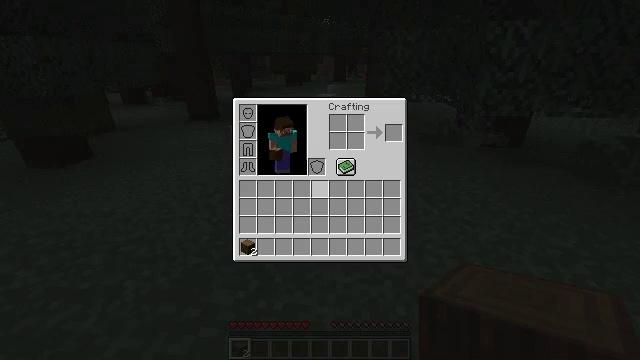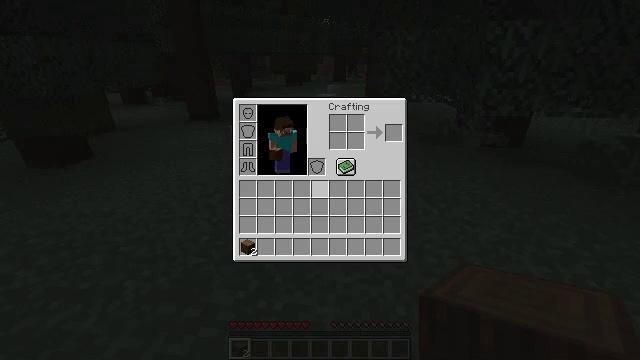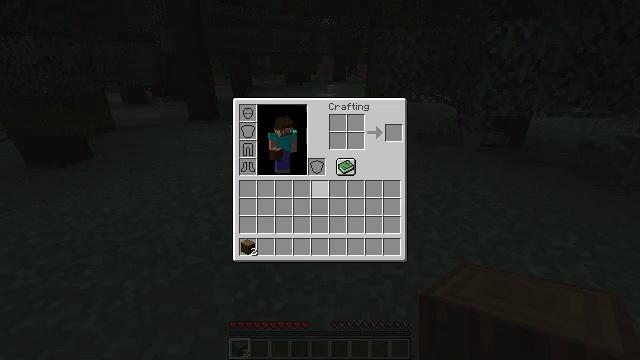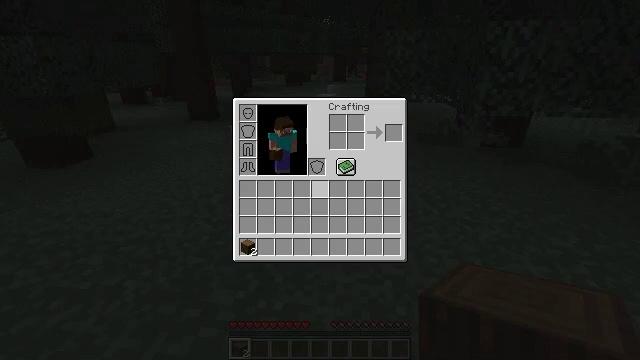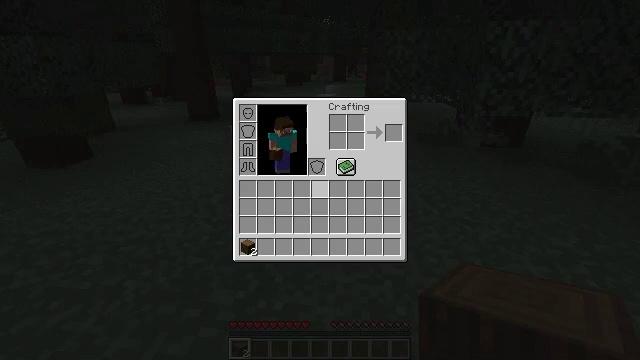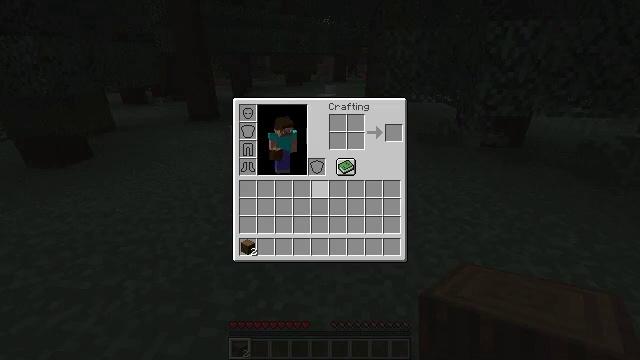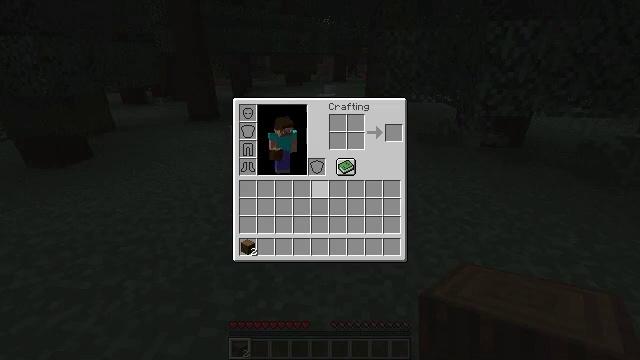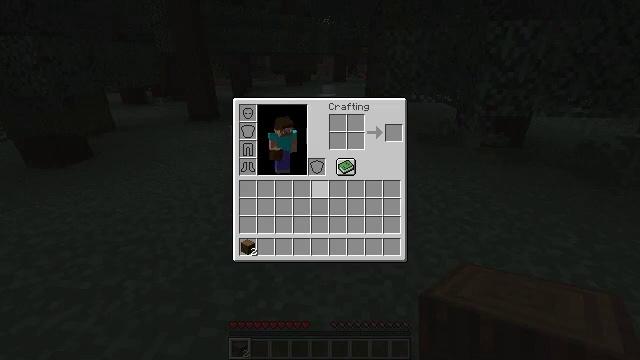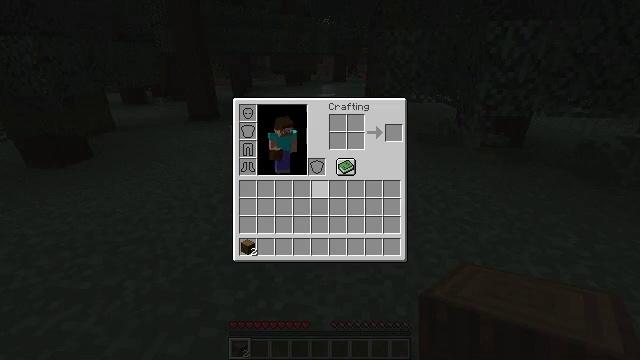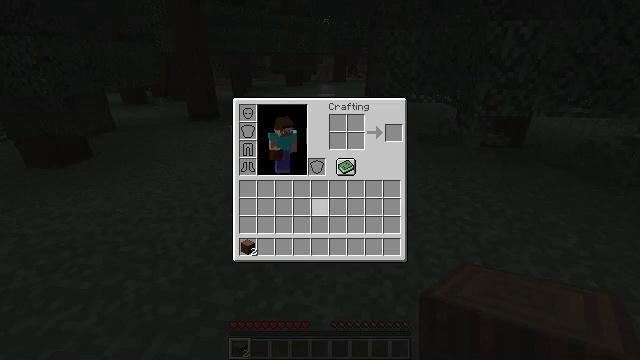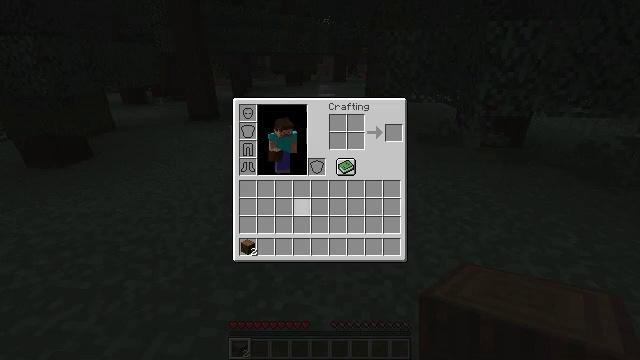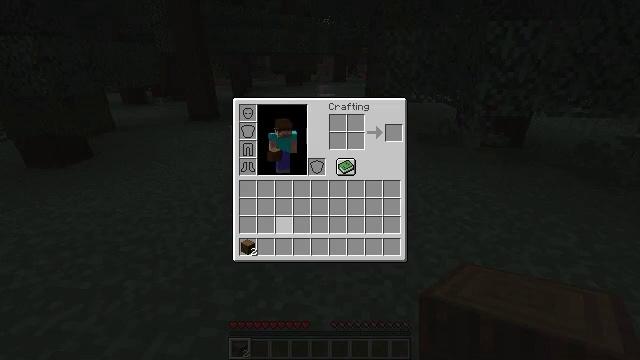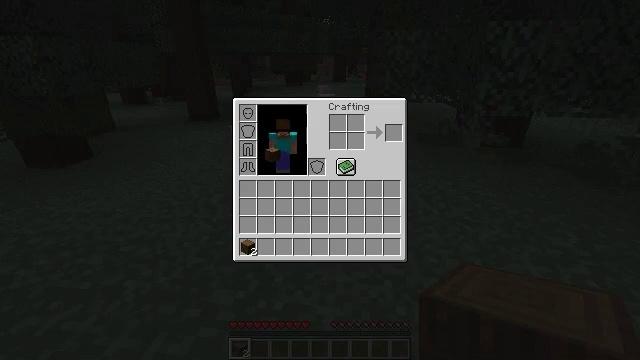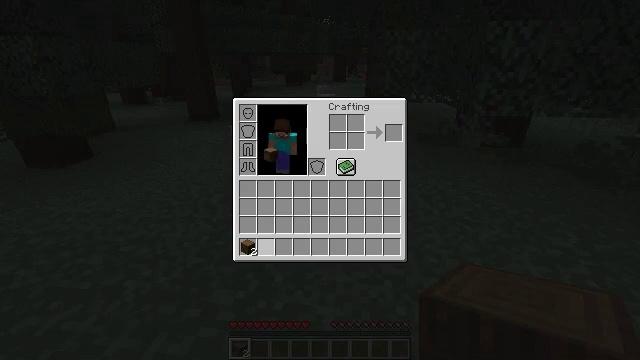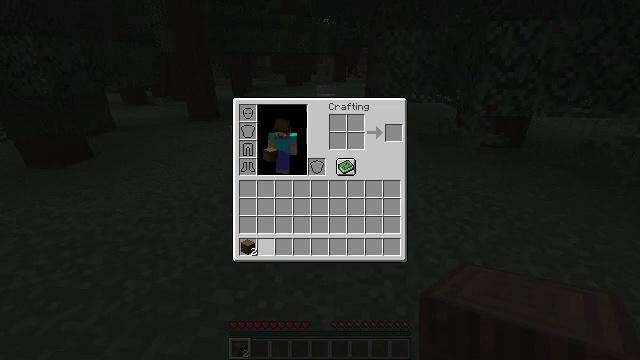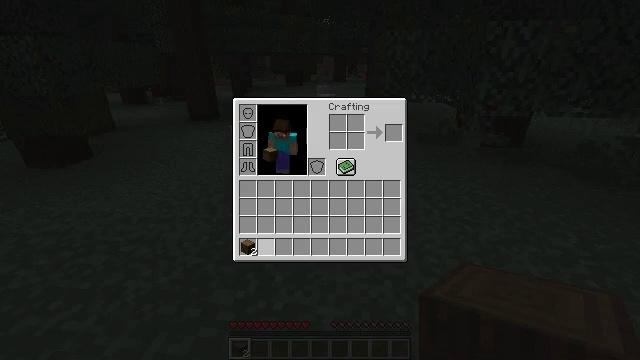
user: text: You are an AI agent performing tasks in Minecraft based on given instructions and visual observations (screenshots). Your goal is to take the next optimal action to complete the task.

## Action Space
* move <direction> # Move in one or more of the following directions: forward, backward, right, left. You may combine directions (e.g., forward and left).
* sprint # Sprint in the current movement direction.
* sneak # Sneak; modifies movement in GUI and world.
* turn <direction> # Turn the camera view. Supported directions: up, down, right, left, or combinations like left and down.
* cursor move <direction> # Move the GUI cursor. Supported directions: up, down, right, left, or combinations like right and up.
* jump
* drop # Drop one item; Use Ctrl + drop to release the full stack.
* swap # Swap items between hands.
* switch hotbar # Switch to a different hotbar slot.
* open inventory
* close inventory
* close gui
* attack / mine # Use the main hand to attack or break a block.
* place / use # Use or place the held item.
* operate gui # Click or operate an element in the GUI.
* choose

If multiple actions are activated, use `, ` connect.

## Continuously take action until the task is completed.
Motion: motion action
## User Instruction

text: Craft planks from spruce logs.
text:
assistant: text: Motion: open inventory
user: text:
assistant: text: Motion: no_op
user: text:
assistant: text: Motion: no_op
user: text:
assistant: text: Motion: no_op
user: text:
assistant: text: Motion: no_op
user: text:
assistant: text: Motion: no_op
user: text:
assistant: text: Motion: no_op
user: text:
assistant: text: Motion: no_op
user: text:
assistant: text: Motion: turn down
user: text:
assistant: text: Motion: no_op
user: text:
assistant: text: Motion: turn left
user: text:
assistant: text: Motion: turn down
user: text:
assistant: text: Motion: no_op
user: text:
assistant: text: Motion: no_op
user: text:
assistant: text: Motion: no_op
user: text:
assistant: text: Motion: no_op
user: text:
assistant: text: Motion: no_op
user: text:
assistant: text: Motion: no_op
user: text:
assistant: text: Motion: no_op
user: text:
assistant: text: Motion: no_op
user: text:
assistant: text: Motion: no_op
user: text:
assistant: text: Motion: attack / mine
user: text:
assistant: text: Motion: attack / mine
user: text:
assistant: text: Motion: attack / mine
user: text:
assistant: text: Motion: no_op
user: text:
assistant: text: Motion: no_op
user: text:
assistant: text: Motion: no_op
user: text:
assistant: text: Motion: no_op
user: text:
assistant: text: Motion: no_op
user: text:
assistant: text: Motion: no_op